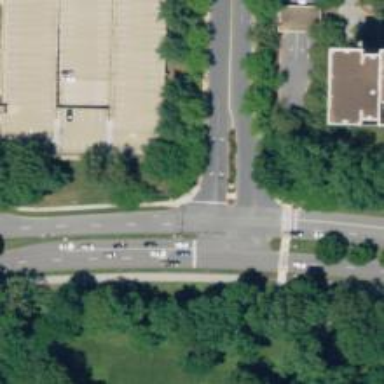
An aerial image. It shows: Unmarked crossing on the road.